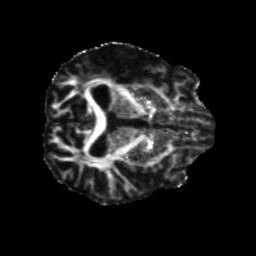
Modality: FA
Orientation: axial
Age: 63
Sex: male
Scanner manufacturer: siemens
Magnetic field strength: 3 T
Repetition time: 5.25 s
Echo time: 0.08 s